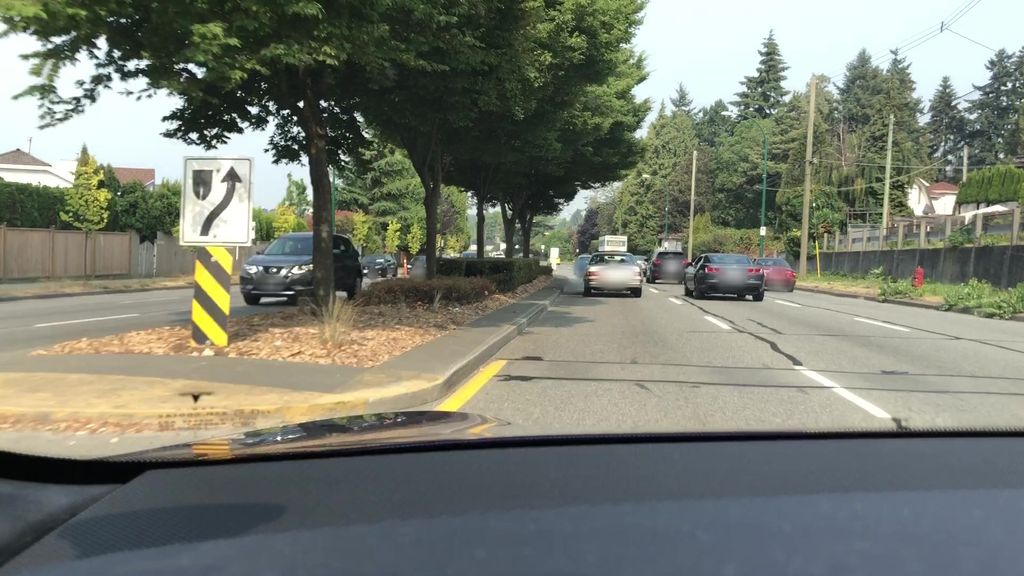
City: vancouver